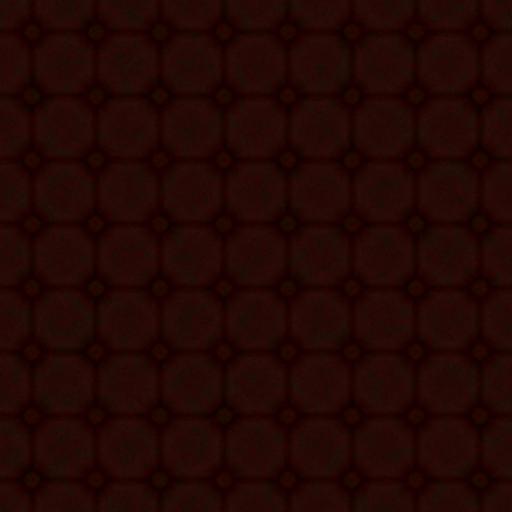
Tags: couch dark leather red sofa